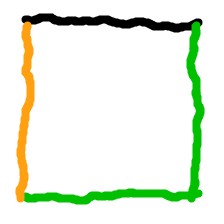
Shape: square